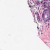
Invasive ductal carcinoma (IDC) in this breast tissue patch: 0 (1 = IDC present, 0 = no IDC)